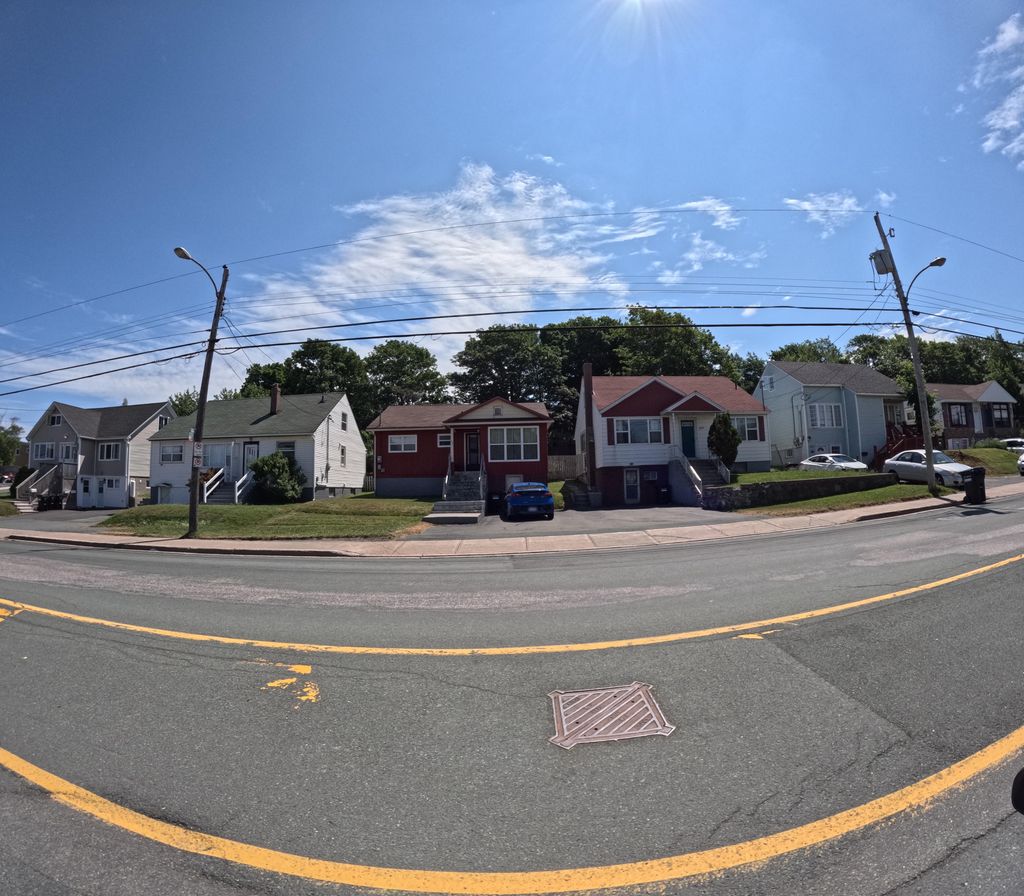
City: st_johns